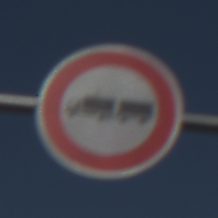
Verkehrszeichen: VerbotLastkraftwagenMitAnhaenger
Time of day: MorningAfternoon
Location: Outdoor (Nature)
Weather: Clear
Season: Autumn
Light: Natural